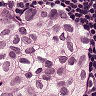
Metastatic tissue present: yes